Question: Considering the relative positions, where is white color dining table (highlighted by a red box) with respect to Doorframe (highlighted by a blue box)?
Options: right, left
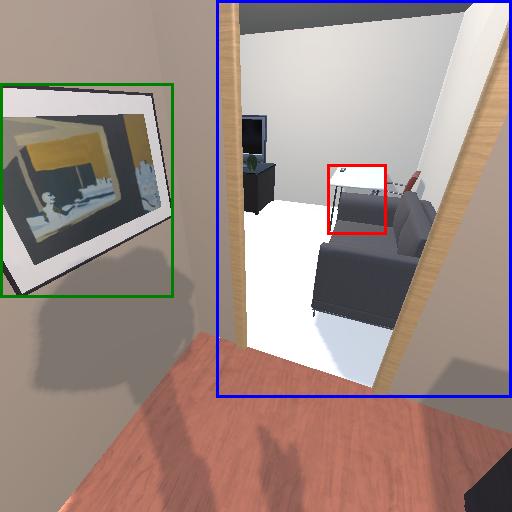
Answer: right